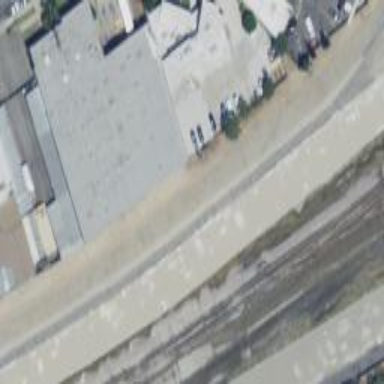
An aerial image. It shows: Warehouse.